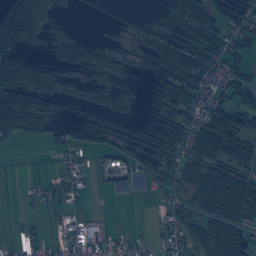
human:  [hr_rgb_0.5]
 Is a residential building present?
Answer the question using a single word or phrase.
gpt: yes

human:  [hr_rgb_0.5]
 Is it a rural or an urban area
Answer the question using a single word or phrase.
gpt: urban

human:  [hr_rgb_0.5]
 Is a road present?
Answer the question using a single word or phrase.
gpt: yes

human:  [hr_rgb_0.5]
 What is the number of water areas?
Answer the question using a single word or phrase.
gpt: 117

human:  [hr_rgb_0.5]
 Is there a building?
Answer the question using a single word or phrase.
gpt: yes

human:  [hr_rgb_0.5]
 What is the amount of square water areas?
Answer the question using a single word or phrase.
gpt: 5

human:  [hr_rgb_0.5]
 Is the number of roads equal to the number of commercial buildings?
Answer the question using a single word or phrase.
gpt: no

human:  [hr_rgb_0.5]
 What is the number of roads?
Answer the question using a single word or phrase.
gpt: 129

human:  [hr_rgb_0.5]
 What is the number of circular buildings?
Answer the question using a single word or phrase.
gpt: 15

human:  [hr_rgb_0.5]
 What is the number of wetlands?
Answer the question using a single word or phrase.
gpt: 30

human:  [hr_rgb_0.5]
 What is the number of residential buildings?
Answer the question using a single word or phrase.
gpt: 1216

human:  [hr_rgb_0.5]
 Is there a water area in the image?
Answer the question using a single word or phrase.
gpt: yes

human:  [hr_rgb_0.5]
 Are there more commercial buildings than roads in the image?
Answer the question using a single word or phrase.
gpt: no

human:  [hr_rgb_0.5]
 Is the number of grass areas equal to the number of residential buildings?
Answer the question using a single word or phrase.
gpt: no

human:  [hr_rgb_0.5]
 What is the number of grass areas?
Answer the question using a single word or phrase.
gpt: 443

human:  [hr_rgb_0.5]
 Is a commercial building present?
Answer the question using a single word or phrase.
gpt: yes

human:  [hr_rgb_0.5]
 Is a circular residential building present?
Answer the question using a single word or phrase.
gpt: yes

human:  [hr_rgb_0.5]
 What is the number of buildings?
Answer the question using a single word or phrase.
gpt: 1284

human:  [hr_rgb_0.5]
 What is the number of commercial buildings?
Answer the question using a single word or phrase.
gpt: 65

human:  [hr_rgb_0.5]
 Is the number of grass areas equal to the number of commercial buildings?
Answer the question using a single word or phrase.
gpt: no

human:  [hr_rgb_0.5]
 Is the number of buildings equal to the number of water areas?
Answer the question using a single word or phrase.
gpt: no

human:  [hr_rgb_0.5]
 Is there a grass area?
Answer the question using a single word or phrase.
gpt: yes

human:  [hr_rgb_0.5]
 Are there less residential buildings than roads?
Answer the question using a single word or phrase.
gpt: no

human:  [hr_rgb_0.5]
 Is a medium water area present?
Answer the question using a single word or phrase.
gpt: yes

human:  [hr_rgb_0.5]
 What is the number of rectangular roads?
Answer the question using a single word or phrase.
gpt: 0

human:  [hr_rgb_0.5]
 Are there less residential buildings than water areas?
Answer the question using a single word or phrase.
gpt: no

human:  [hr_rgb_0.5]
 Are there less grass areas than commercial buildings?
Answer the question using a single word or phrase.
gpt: no

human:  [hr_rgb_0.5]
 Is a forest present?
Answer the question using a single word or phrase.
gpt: yes

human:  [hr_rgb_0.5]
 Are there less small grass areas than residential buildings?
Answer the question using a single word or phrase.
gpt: yes

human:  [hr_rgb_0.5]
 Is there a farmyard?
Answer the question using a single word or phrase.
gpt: yes

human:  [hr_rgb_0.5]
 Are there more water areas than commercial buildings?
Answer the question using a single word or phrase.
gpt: yes

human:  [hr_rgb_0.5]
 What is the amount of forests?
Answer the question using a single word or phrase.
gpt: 264

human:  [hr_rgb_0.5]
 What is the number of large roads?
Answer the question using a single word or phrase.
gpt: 0

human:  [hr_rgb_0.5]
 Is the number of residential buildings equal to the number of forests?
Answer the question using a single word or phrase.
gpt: no

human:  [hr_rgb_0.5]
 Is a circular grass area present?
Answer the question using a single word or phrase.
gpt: yes

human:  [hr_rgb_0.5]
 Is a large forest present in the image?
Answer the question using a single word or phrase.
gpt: yes

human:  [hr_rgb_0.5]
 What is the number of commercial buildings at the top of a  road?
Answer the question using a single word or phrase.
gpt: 65

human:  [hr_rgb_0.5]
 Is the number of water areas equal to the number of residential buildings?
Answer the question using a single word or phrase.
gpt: no

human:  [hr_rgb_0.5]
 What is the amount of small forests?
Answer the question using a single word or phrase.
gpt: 119

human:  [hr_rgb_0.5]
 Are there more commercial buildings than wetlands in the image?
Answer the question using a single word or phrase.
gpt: yes

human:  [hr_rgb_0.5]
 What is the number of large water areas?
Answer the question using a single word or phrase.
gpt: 15

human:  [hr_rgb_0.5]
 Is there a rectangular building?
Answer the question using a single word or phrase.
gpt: yes

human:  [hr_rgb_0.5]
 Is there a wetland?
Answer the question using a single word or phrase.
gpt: yes

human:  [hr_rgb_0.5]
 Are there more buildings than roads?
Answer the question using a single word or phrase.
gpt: yes

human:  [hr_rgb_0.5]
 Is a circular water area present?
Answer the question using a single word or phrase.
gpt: yes

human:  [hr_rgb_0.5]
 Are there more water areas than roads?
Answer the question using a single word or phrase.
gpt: no

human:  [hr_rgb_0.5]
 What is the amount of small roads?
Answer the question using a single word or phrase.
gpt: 129

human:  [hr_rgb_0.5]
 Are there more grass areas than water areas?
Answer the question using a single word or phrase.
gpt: yes

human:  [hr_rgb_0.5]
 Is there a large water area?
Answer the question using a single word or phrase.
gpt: yes

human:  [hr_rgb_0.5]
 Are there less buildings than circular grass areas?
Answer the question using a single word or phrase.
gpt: no

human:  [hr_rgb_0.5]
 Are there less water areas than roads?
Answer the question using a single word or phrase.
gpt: yes

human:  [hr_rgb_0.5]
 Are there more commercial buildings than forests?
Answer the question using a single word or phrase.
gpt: no

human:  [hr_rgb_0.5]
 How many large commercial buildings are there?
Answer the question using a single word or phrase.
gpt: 0

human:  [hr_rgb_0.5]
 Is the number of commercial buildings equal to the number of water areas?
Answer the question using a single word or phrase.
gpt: no

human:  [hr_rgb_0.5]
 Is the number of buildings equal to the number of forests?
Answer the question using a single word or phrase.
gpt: no

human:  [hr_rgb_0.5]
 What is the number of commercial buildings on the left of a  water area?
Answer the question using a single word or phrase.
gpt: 65

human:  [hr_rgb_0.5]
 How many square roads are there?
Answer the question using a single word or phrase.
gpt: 0

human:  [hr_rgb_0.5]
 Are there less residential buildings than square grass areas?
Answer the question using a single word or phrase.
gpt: no

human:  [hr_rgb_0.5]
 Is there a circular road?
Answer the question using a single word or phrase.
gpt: no

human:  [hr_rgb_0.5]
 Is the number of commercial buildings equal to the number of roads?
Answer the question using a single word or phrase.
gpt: no

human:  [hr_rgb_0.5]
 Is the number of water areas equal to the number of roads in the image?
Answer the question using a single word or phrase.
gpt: no

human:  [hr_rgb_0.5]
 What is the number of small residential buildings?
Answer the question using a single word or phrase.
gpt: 1195

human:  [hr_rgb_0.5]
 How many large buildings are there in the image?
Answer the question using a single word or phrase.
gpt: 1

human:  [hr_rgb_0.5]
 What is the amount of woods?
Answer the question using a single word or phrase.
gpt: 17